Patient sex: M
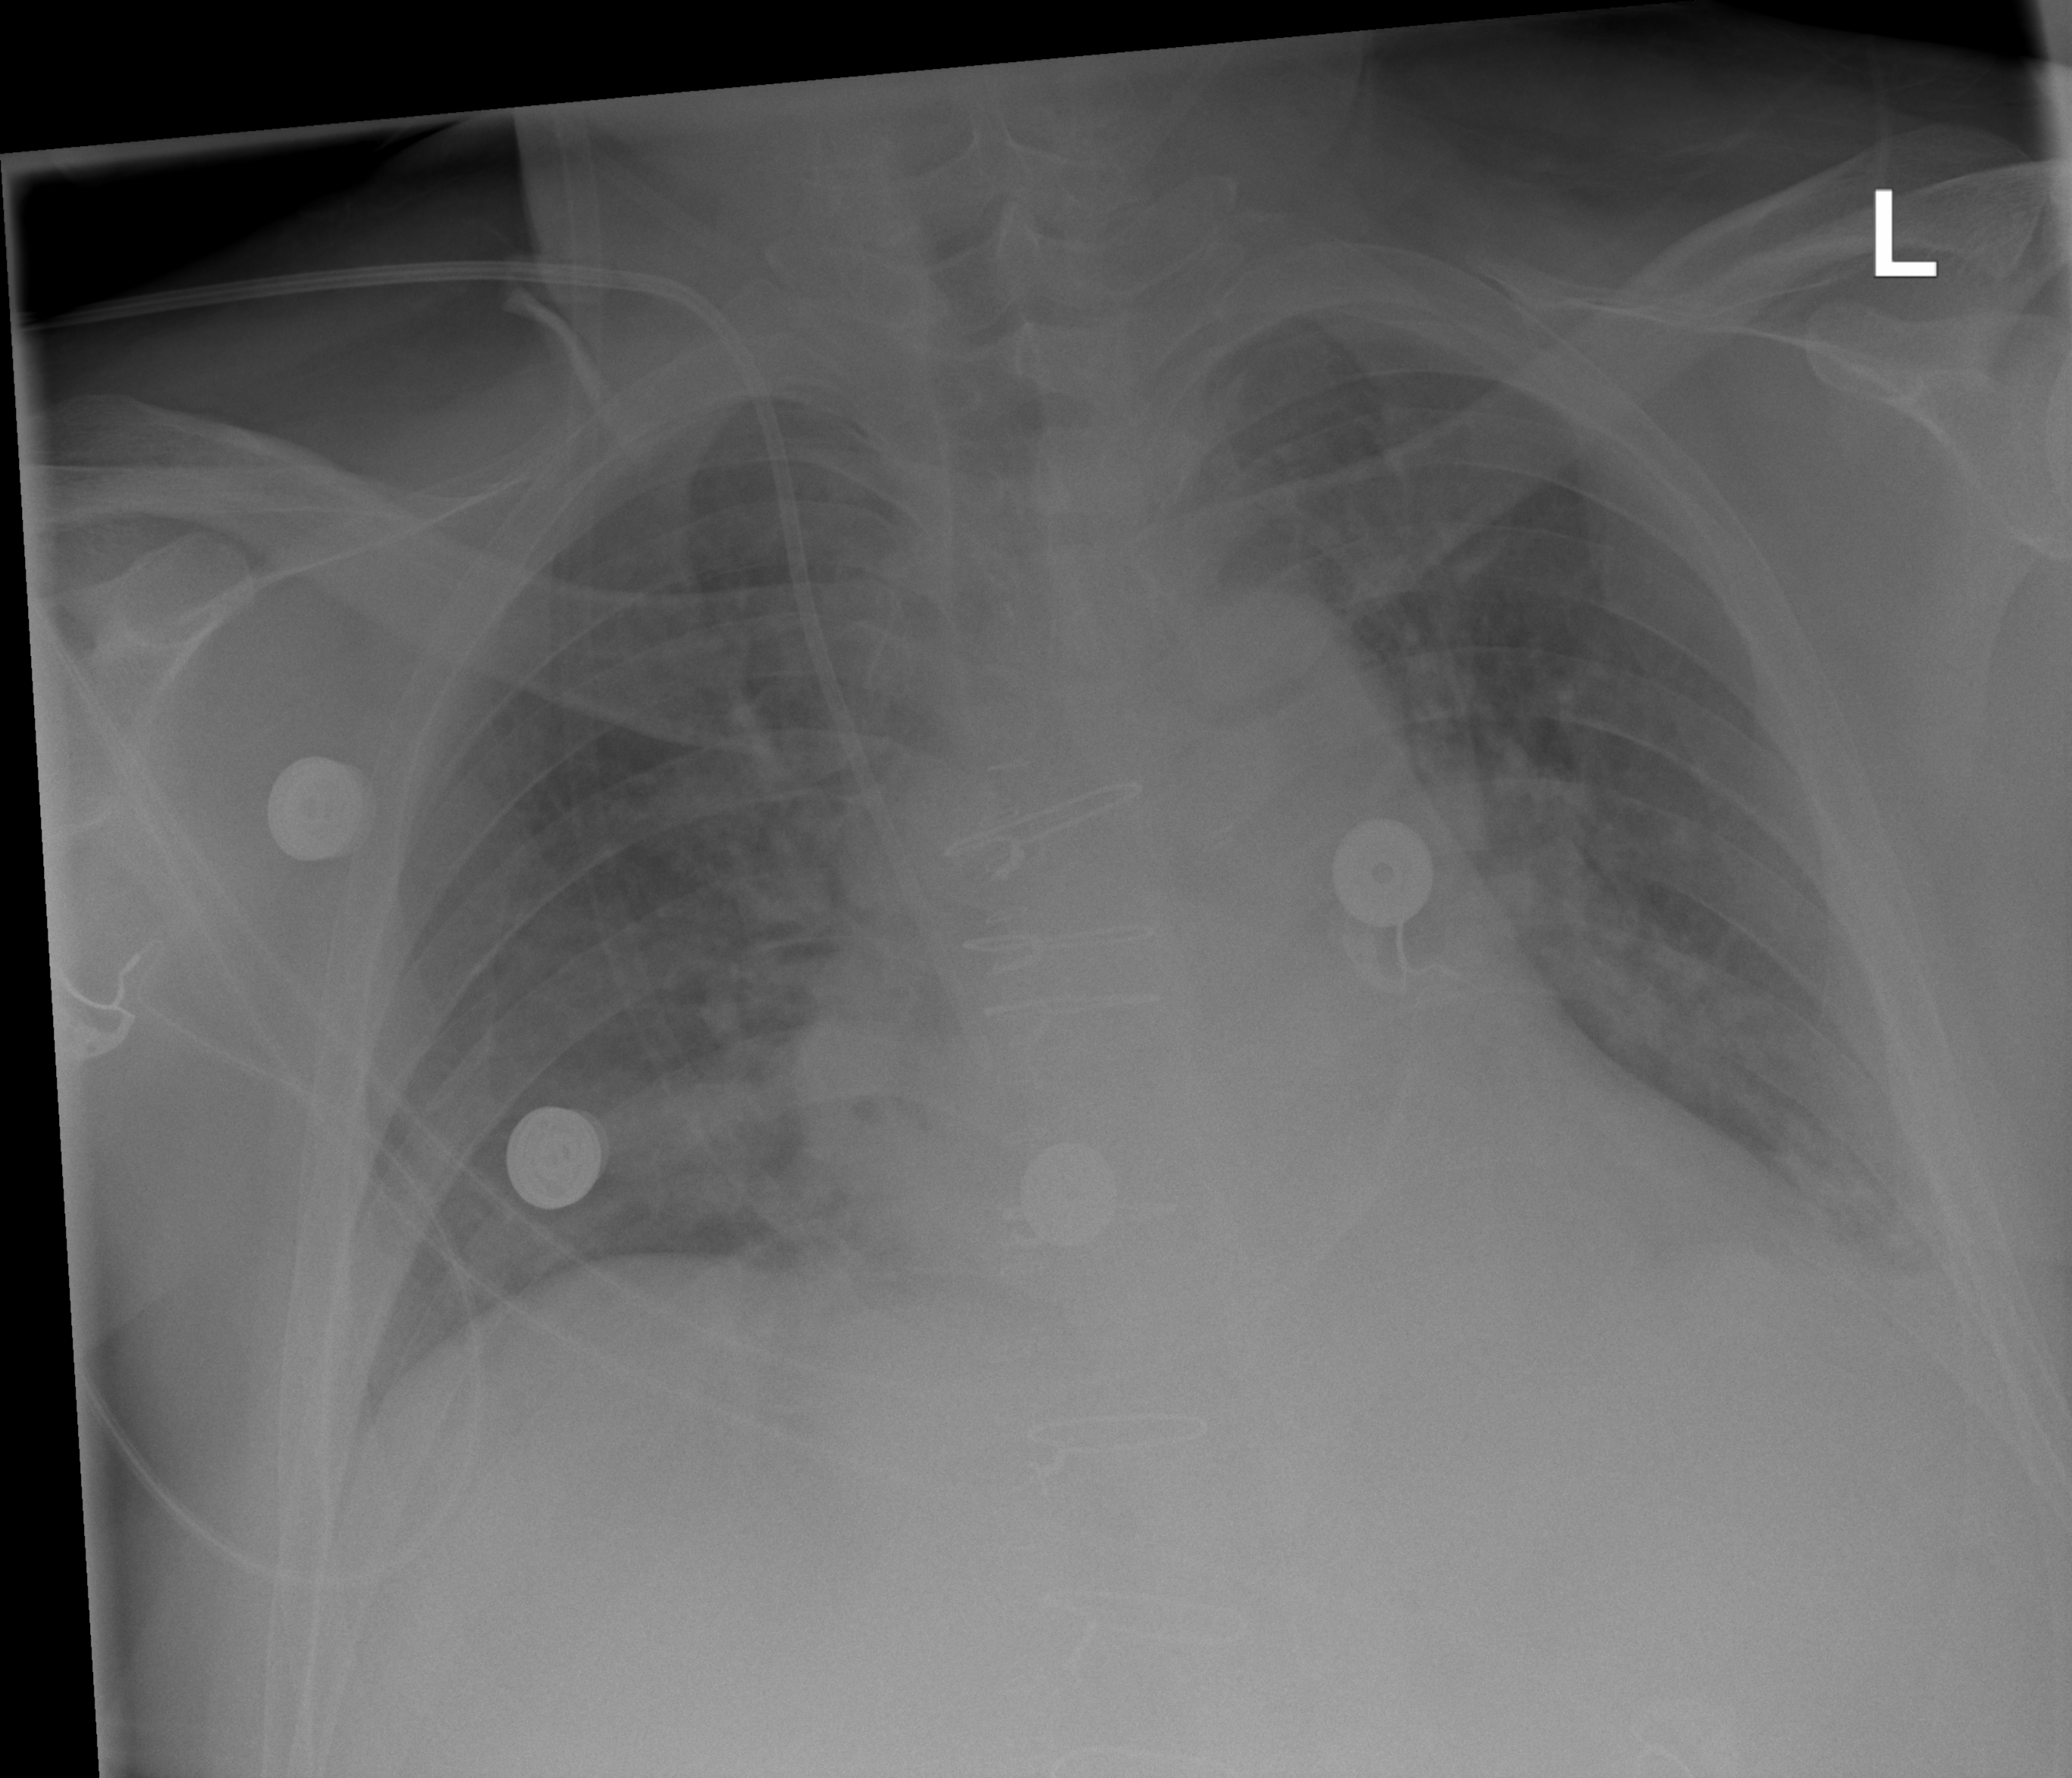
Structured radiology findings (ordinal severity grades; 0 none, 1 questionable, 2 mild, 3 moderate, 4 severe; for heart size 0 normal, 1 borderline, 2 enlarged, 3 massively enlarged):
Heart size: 2
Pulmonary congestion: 2
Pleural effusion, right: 0
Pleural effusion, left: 2
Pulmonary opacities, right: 2
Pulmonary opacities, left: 2
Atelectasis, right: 2
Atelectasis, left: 2